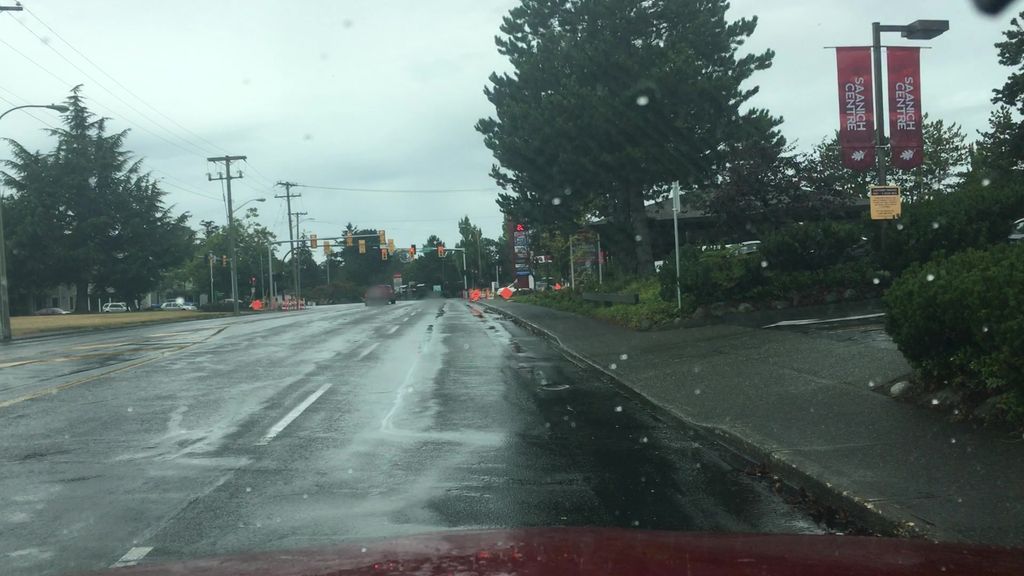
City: victoria